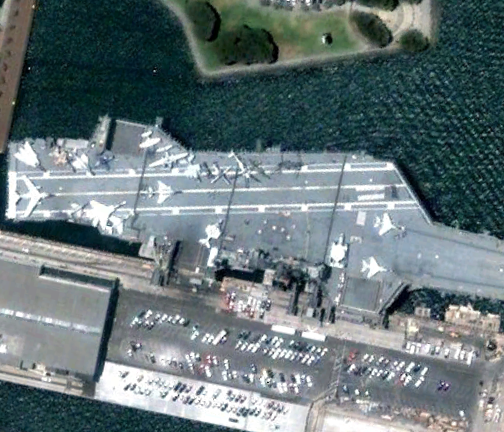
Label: Midway-class_aircraft_carrier